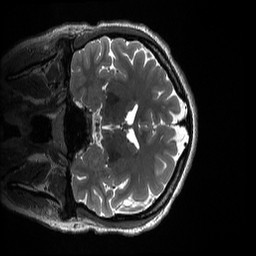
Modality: T2w
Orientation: coronal
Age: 20
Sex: female